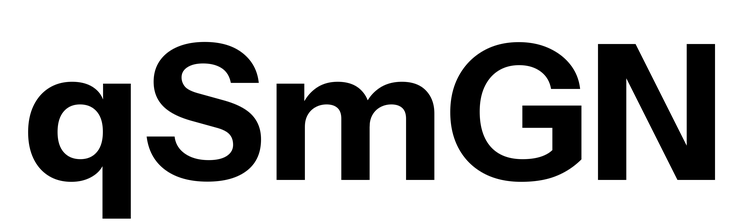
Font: InstrumentSans_Bold